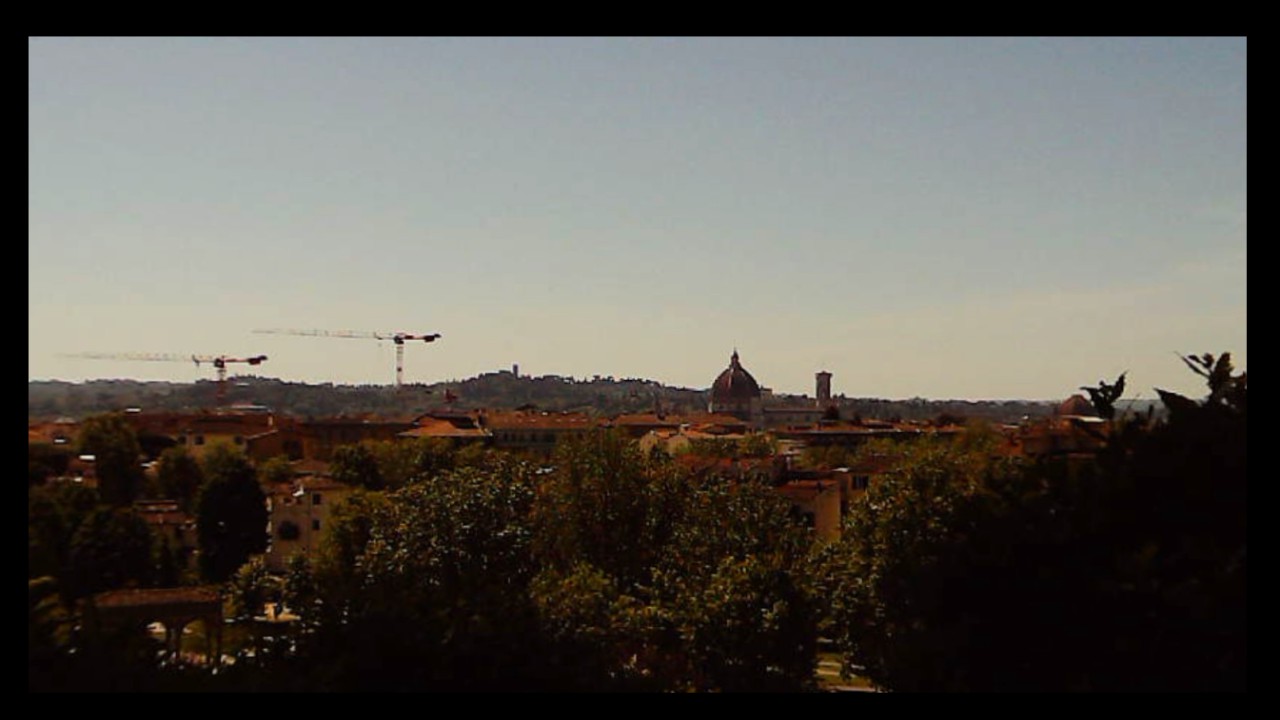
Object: DarwinFPV cineape20